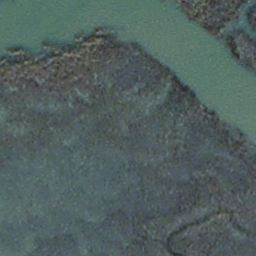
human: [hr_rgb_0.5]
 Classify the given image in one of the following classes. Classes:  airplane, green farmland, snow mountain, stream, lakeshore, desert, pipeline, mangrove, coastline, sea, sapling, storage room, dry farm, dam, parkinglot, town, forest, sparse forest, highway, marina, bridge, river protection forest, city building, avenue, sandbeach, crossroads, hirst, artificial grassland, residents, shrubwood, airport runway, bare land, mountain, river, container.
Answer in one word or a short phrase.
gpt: stream